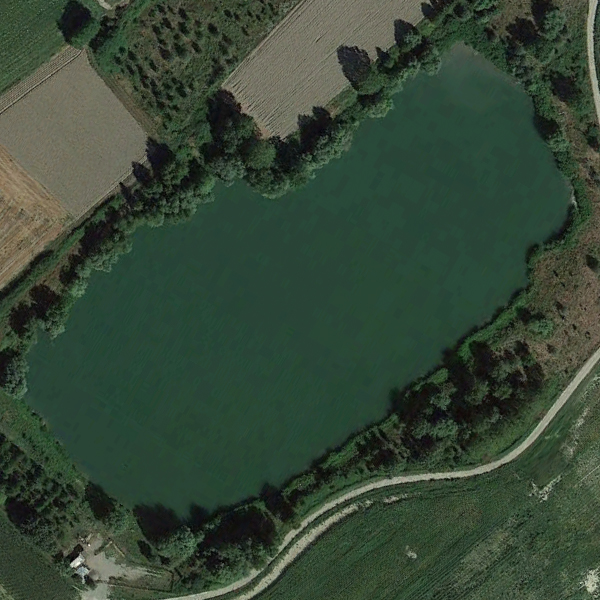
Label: Pond